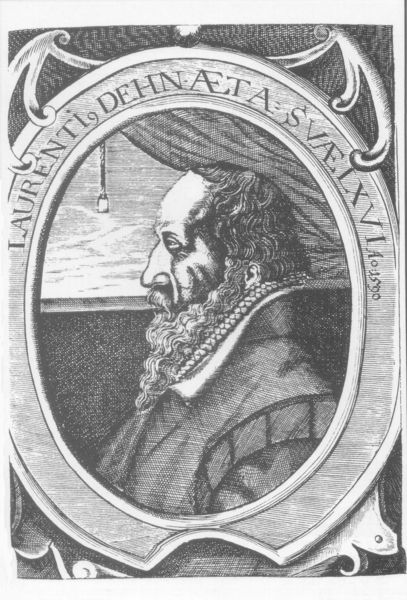
Titel: Bildnis des Lorenz Dehn
Institution: (Seriendruck)
Schlagwörter: himmel, mann, schatten, weiß, fenster, frisur, grau, haar, licht, mund, nase, ohr, profil, schwarz, stirn, blick, ornament, bart, jacke, architekturrahmen, falten, kragen, rahmen, vollbart, ärmel, bildnis, halskrause, portrait, porträt, vorhang, horizont, brüstung, auge, gewand, haare, locken, schulter, oval, rund, spanien, schrift, wellen, mauer, grafik, graphik, rand, curtain, fancy, fringe, king, white, window, black, collar, face, gray, grey, hair, nose, old, robe, sitting, sleeve, ernst, inschrift, streng, ornamente, picture, print, kordel, wange, medaillon, druck, schwarzweiss, schraffur, radierung, stich, text, woodcut, buchstaben, beschriftung, krause, schläfe, profile, sad, clouds, man, sky, ear, head, besatz, side, drawing, paper, kupferstich, black and white, frame, mouth, wrinkles, sketch, beard, french, curls, jacket, necklace, drape, fesnter, person, verziehrung, human, ancient, schwarz/weiß, latein, lateinisch, graphil, side view, umschrift, medieval, circle, eye, coin, carriage, cheek, schwarzweiß weiß, black white, relief, train, forehead, page, round, latin, mustache, vorhng, nobility, wealthy, laurentius, braid, 1590, #fenster, wealth, advocat, crosshatch, elipse, black and whtie, ellipsis, sir, hairy, scientist, laurenti, xvi, crinkles, dehnaeta, svaelxvi, lxvi, dehn, laurenti dehn aet svae, laurens, rpund, lauren, svelx, #profile